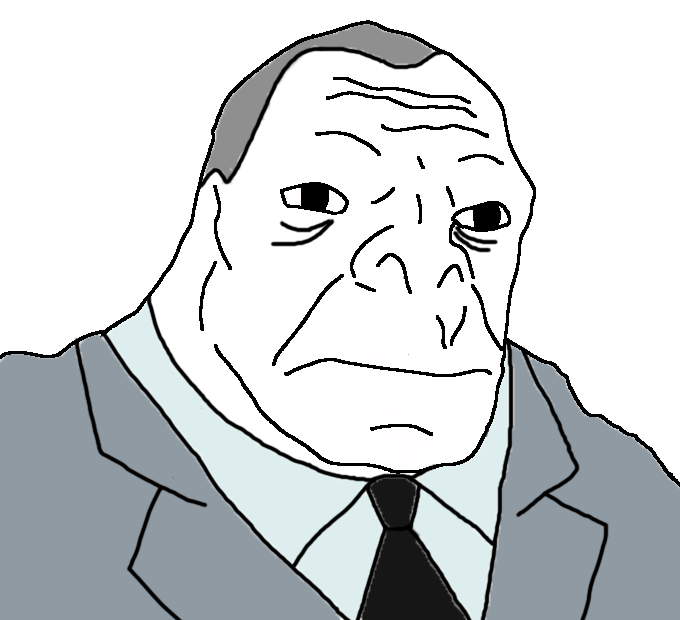
Label: 5_Craig